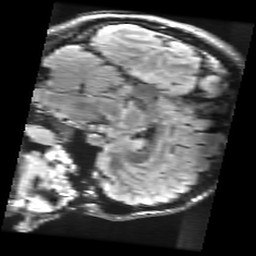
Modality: FLAIR
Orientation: sagittal
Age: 20
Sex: female
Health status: healthy
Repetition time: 12 s
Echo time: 0.09782 s